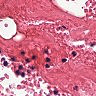
Metastatic tissue present: no